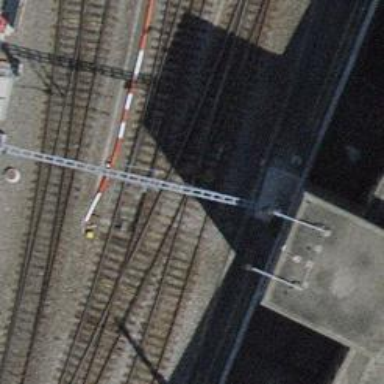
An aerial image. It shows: Railway yard with single rail track. The electrified track has contact line for power supply.